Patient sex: F
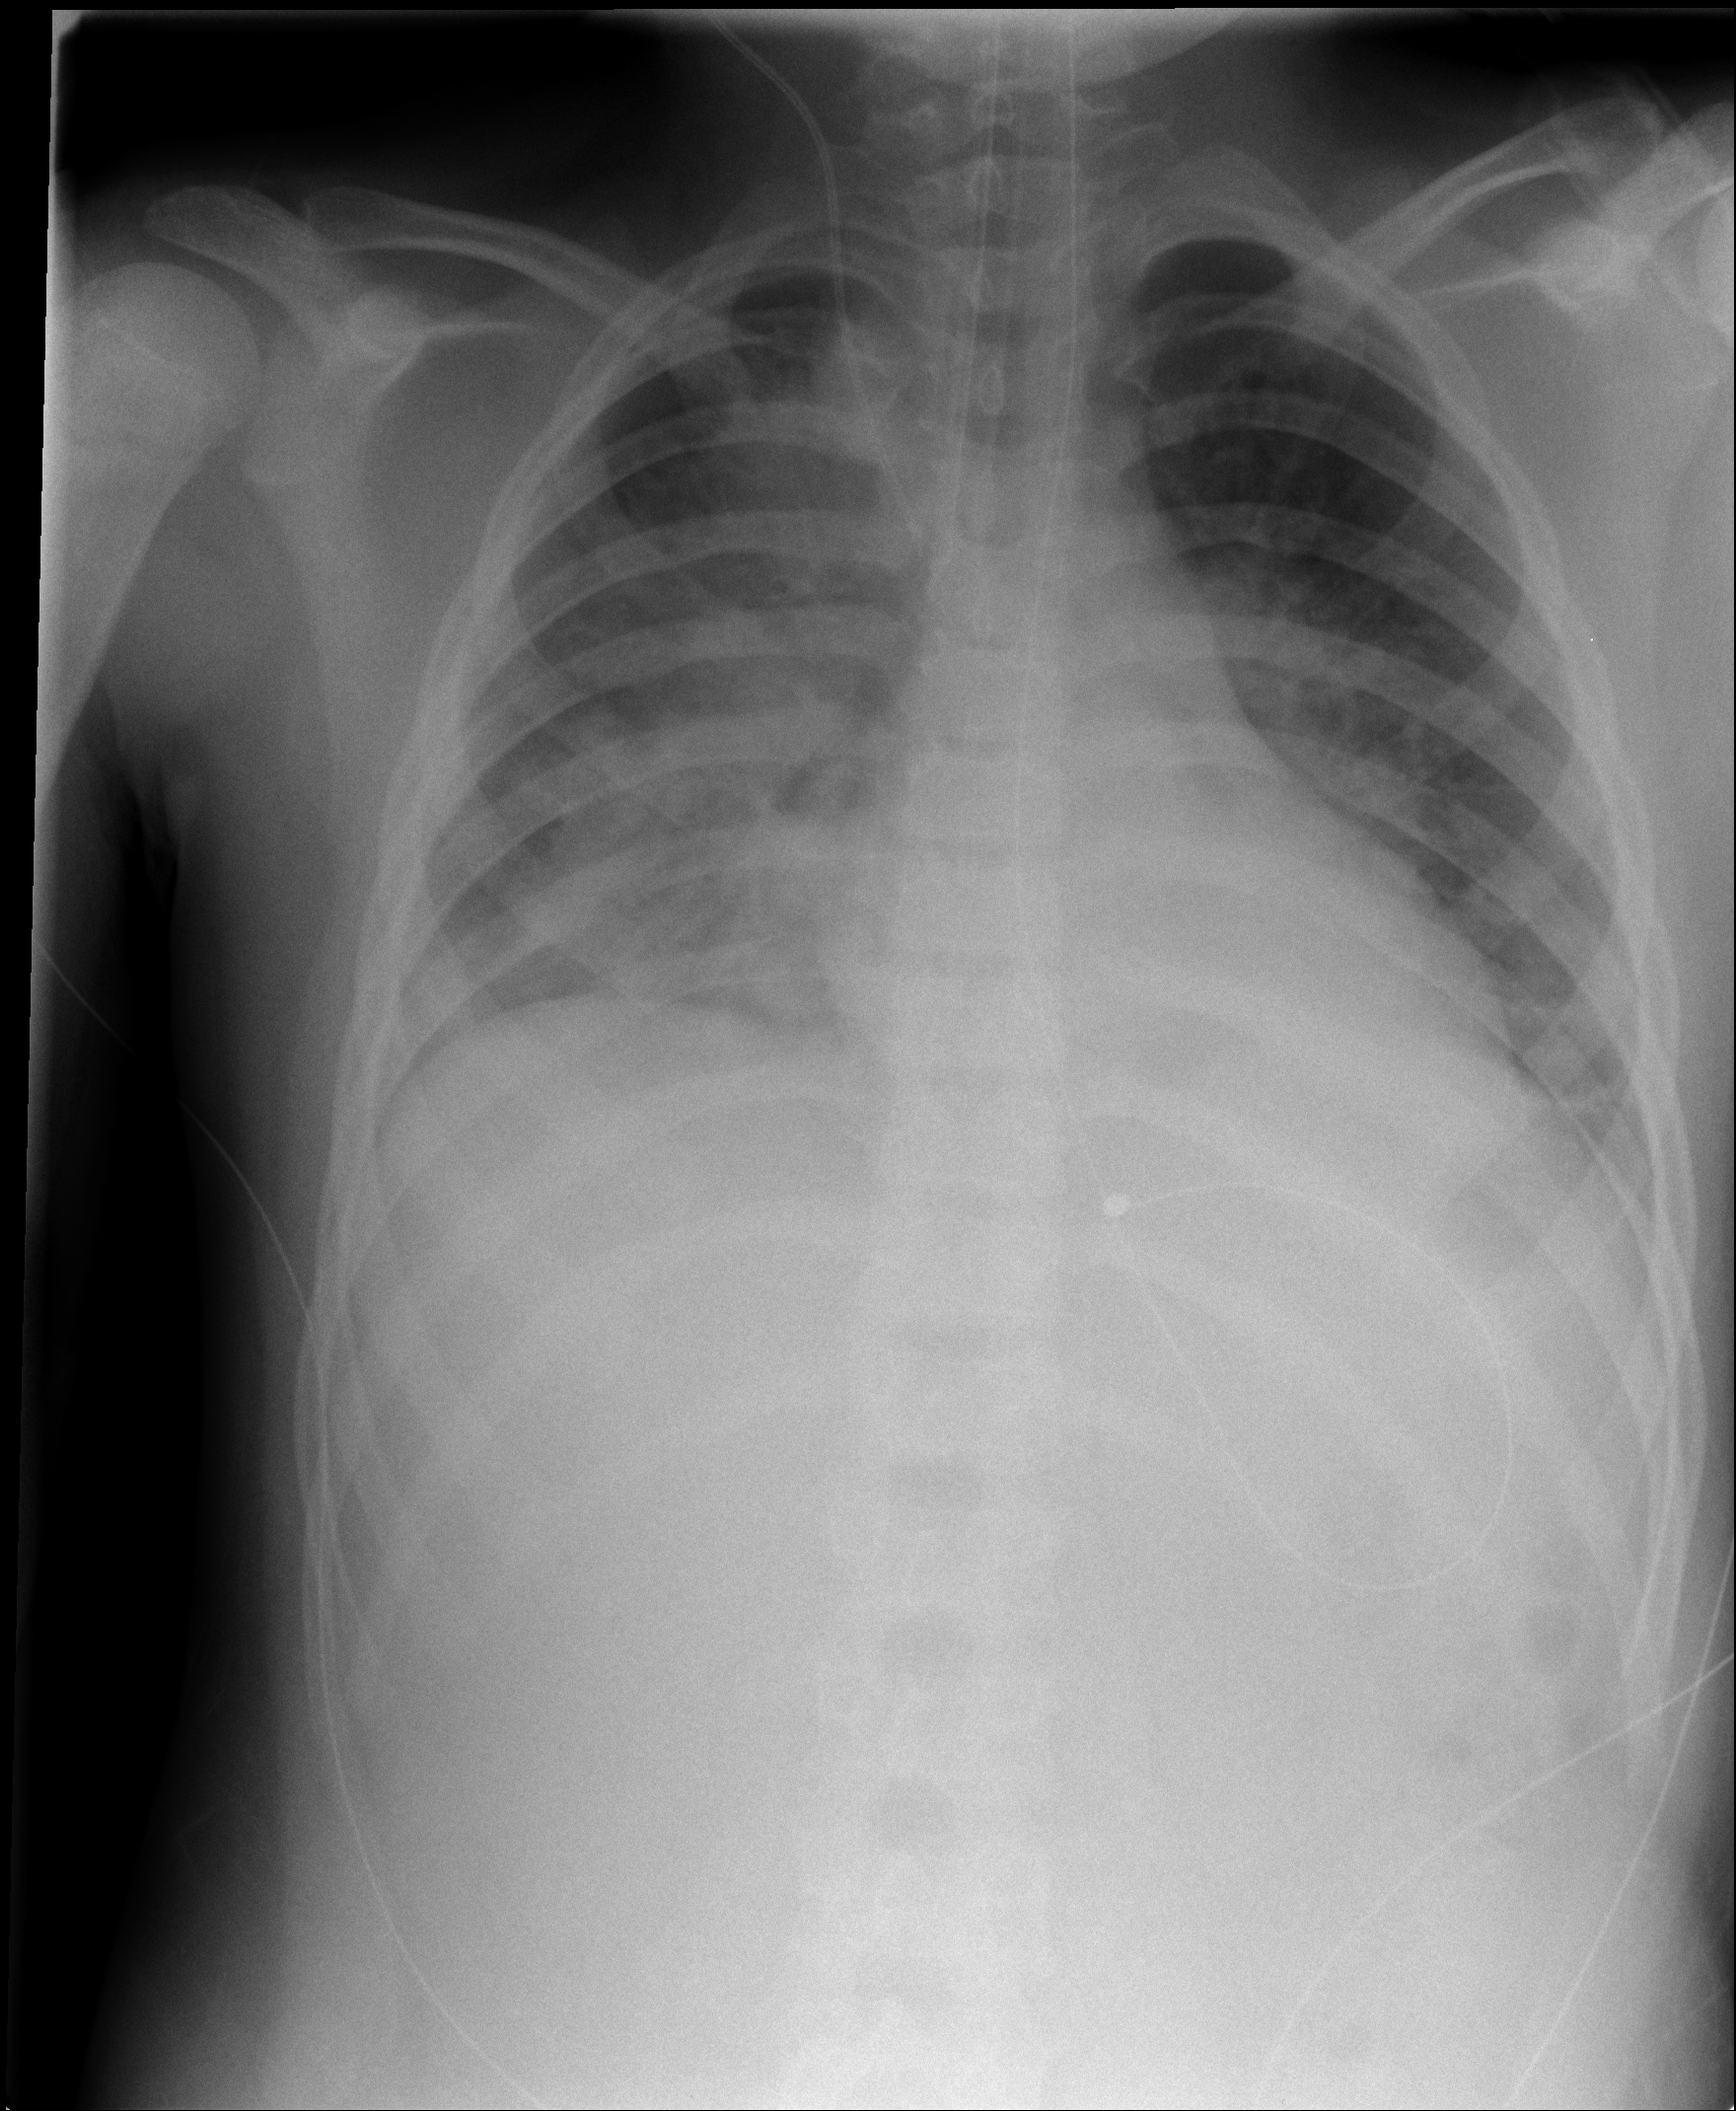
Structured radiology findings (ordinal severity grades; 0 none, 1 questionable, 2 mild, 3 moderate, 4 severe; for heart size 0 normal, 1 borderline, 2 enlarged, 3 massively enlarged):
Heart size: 0
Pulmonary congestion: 2
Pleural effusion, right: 1
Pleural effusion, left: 2
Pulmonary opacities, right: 3
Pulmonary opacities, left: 2
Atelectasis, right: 2
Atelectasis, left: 2